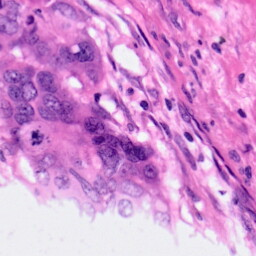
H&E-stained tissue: Pancreatic